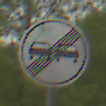
Verkehrszeichen: EndeUeberholverbot
Umgebung: Outdoor, Nature
Tageszeit: MorningAfternoon
Wetter: Overcast
Licht: Natural
Jahreszeit: NotSpecified
Kontrast: LowContrast